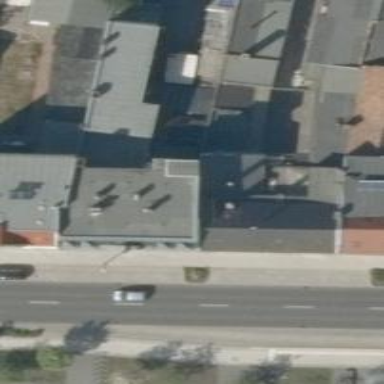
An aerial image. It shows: Pub.